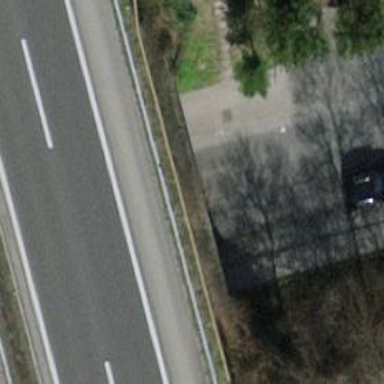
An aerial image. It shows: Residential road with asphalt surface passing through tunnel.